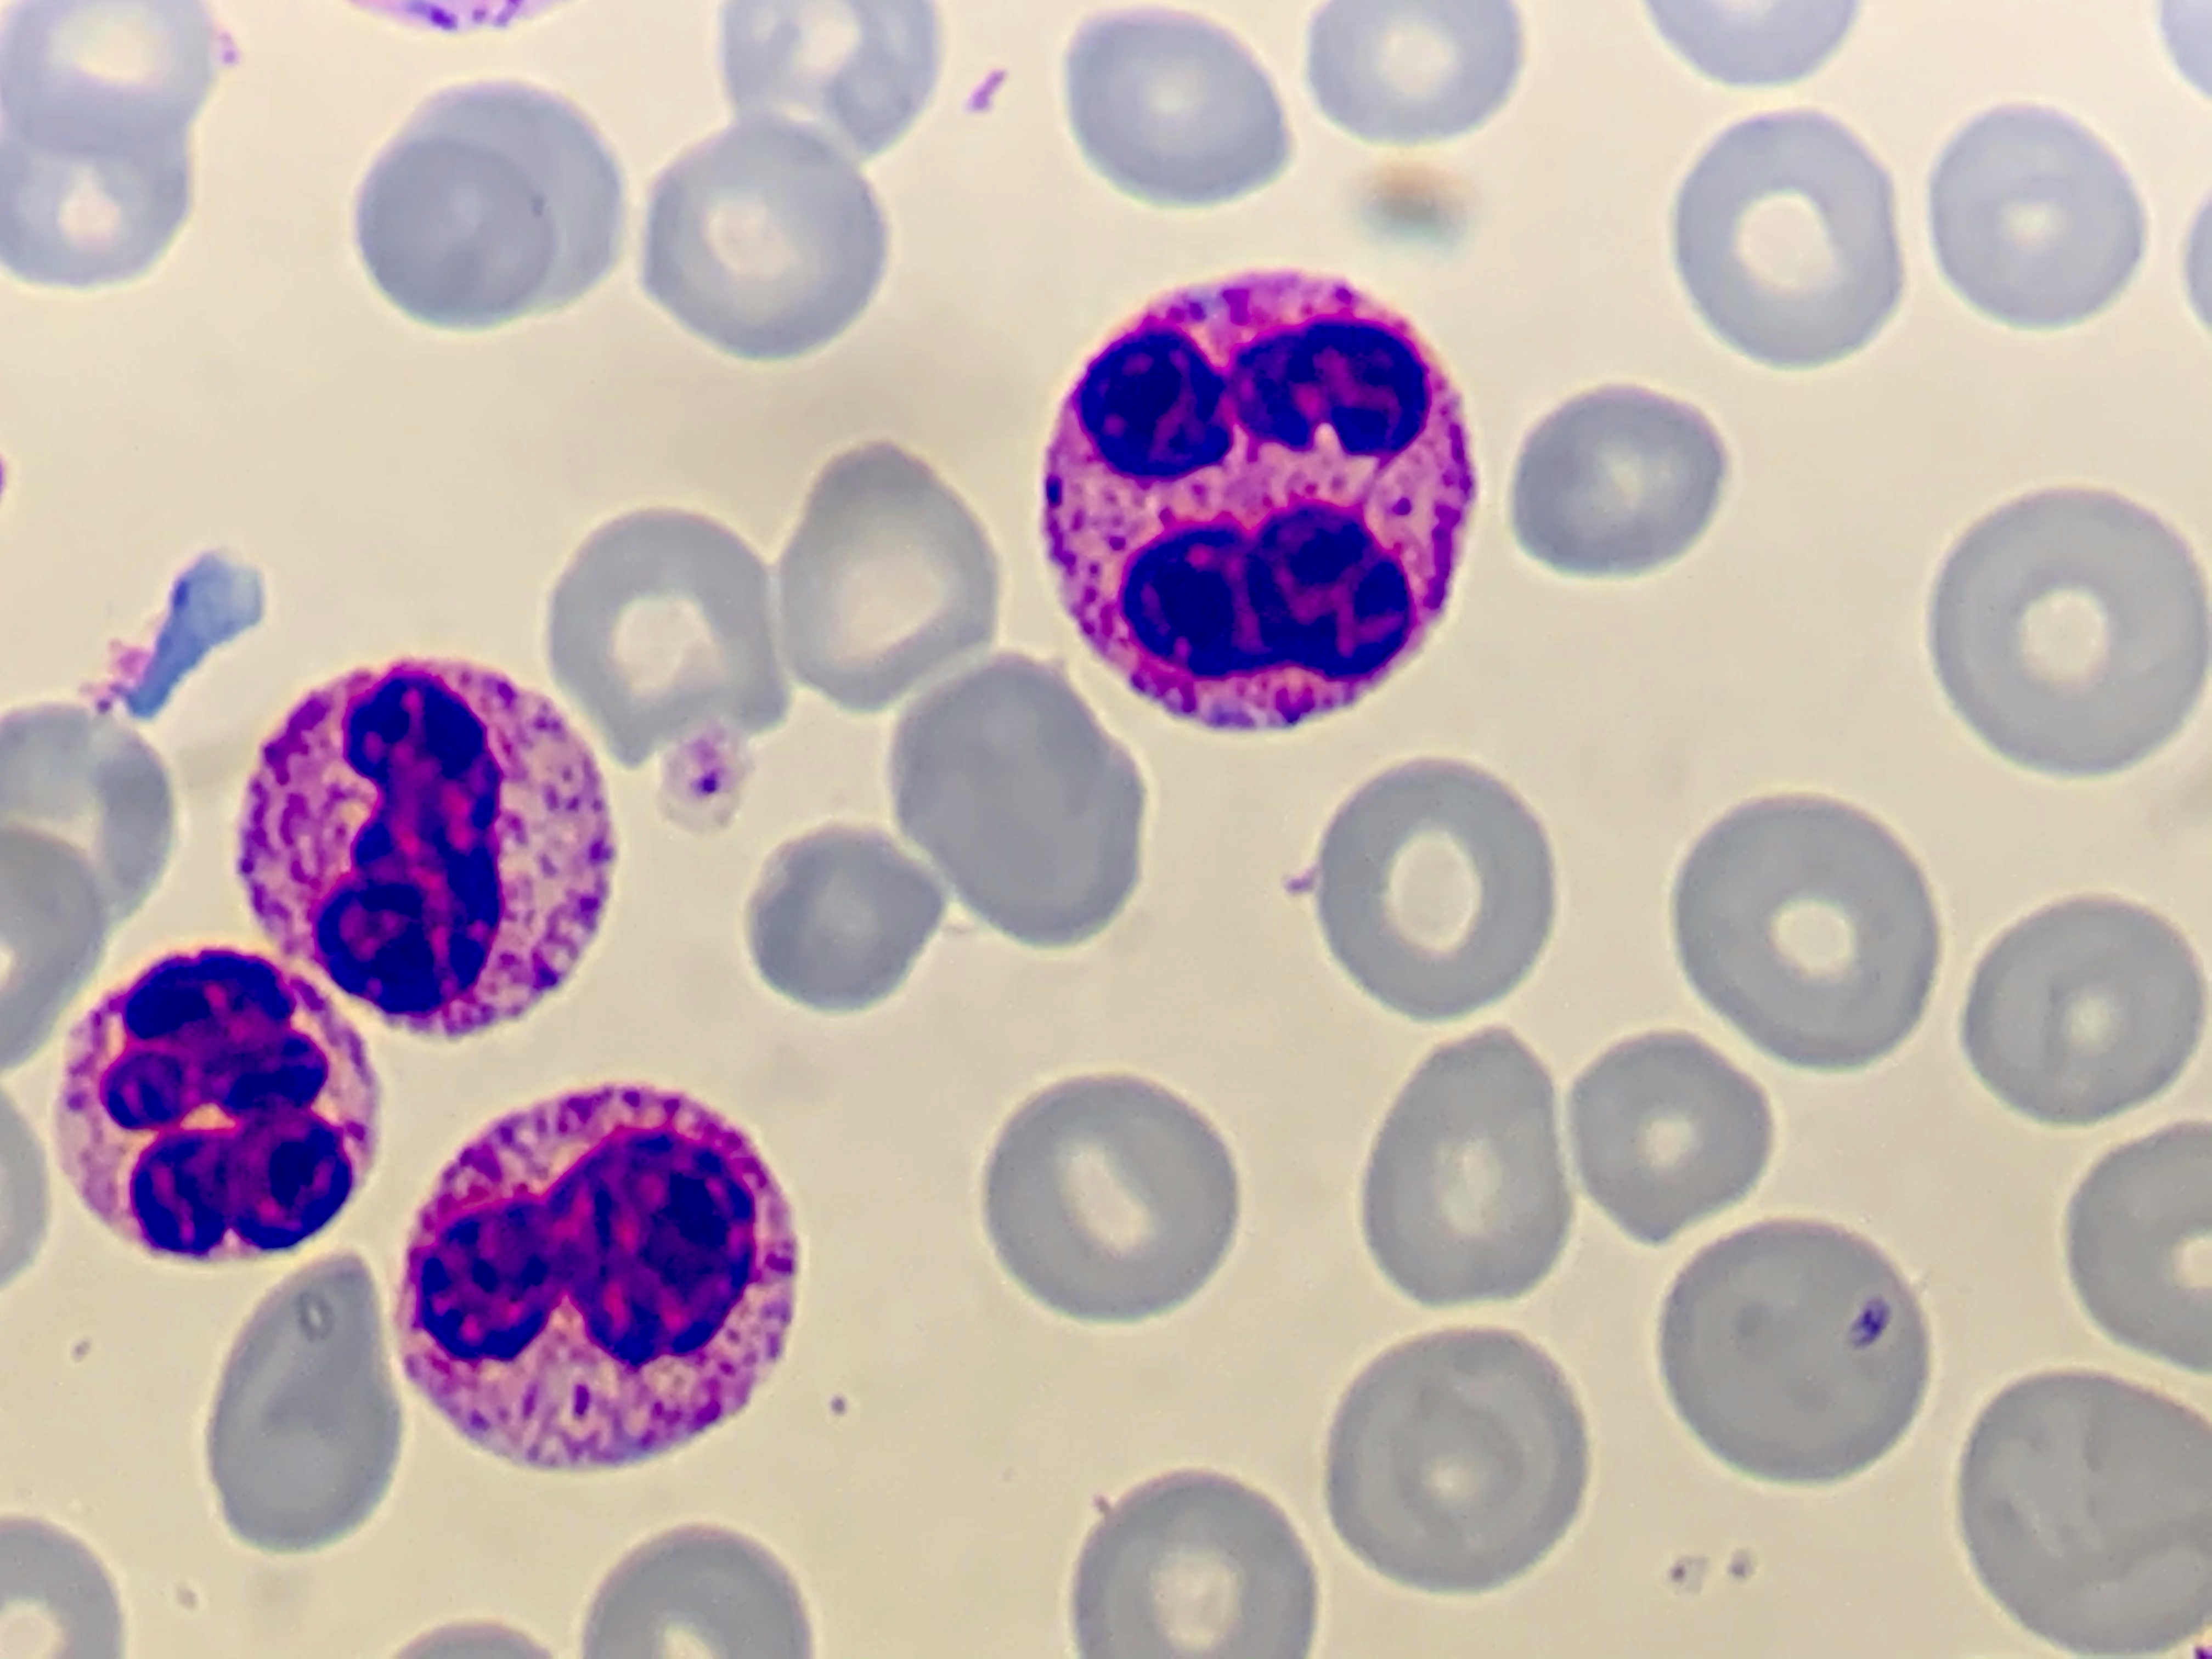
Cell type: NEUTROPHILS